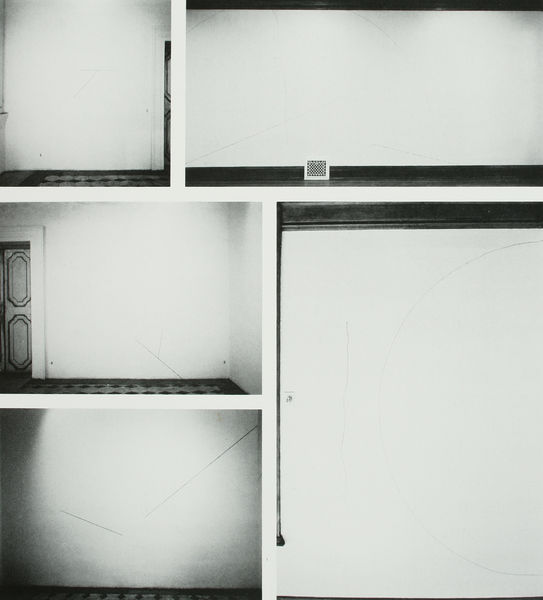
Titel: The location of one/two line(s)
Künstler: Sol Lewitt
Schlagwörter: schatten, weiß, grau, holz, licht, raum, schwarz, tür, zimmer, haus, muster, regal, möbel, gitter, boden, stock, schrank, türen, wohnung, türrahmen, bretter, foto, photographie, stockwerk, minimalistisch, quer, räume, photo, senkrecht, geometrisch, küche, eiss, stockwerke, objekt, viereck, vierecke, böden, installation, anordnung, schränke, nüchtern, puppenhaus, klinisch, obje3kt